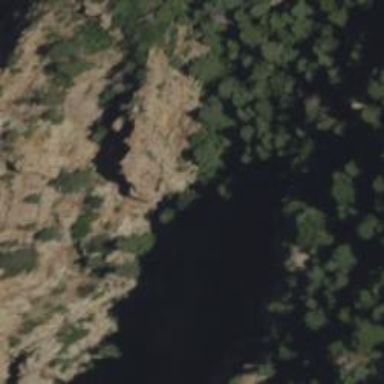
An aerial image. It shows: Cliff in nature.